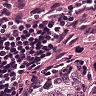
Metastatic tissue present: yes